Field crop: maize
Growth stage: 1
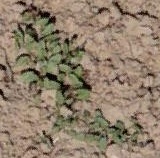
Species: convolvulus